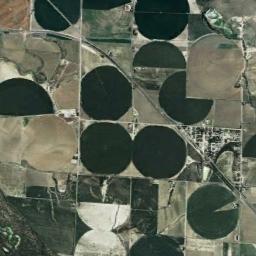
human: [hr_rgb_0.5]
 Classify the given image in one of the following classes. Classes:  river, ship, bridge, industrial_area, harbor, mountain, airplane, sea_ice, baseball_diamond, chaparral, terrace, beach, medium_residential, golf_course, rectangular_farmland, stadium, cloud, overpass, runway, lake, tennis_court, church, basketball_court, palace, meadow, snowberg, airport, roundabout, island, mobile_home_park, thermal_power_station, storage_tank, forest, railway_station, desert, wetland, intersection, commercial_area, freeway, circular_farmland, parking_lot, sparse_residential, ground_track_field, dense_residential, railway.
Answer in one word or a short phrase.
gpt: circular_farmland